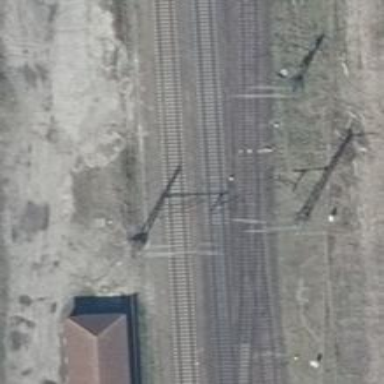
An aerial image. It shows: Railway switch with the turnout side on the left.